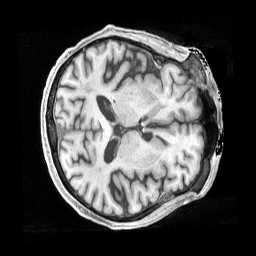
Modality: T1w
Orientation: axial
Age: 72
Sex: male
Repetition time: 2.4 s
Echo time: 0.00222 s